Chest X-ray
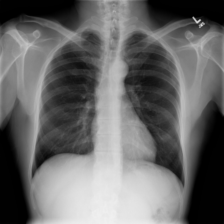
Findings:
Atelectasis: negative
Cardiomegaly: negative
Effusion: negative
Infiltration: positive
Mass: negative
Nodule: negative
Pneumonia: negative
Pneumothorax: negative
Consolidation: negative
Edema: negative
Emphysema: negative
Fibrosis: negative
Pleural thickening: negative
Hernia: negative